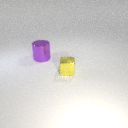
large purple metal cylinder to the left of small yellow metal cube